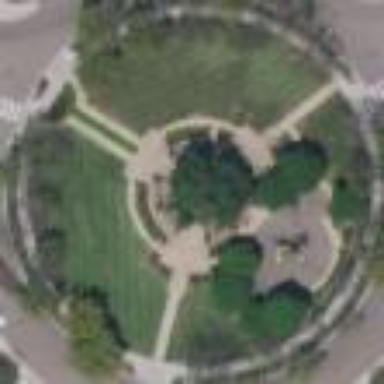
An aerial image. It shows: Park.